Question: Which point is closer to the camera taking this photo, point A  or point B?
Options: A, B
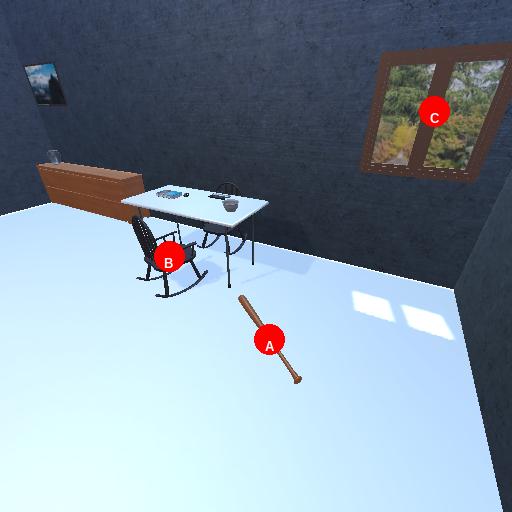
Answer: A